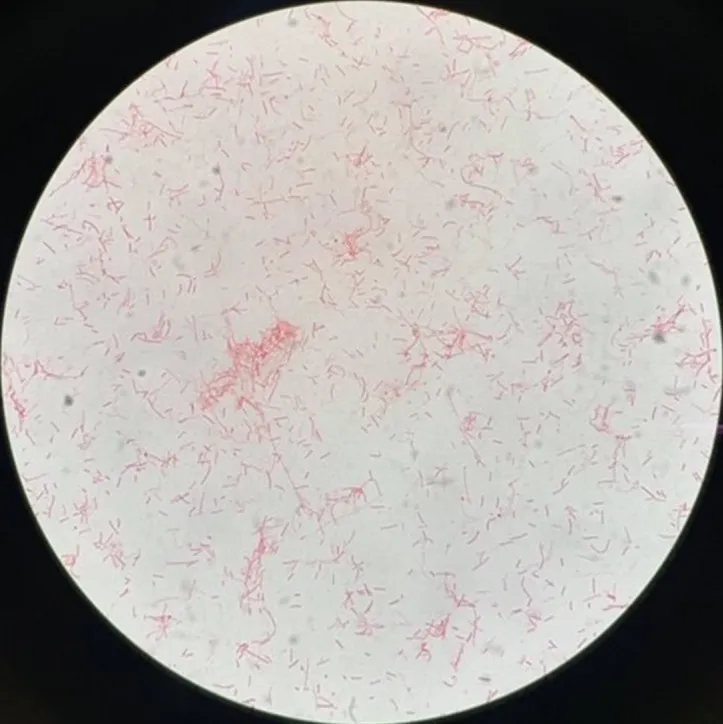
Gram stain of
C. canimorsus. Courtesy of Dr Peter Yew, Consultant Medical Microbiologist, Ulster Hospital, Dundonald, Belfast.
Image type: pathology (gram)